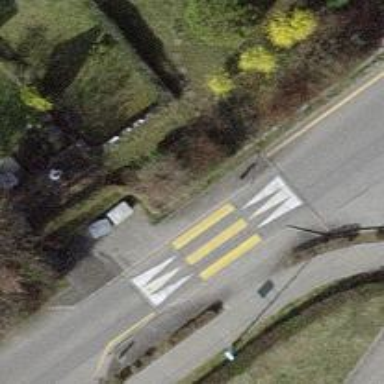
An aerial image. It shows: Marked road crossing with visible crossing markings.